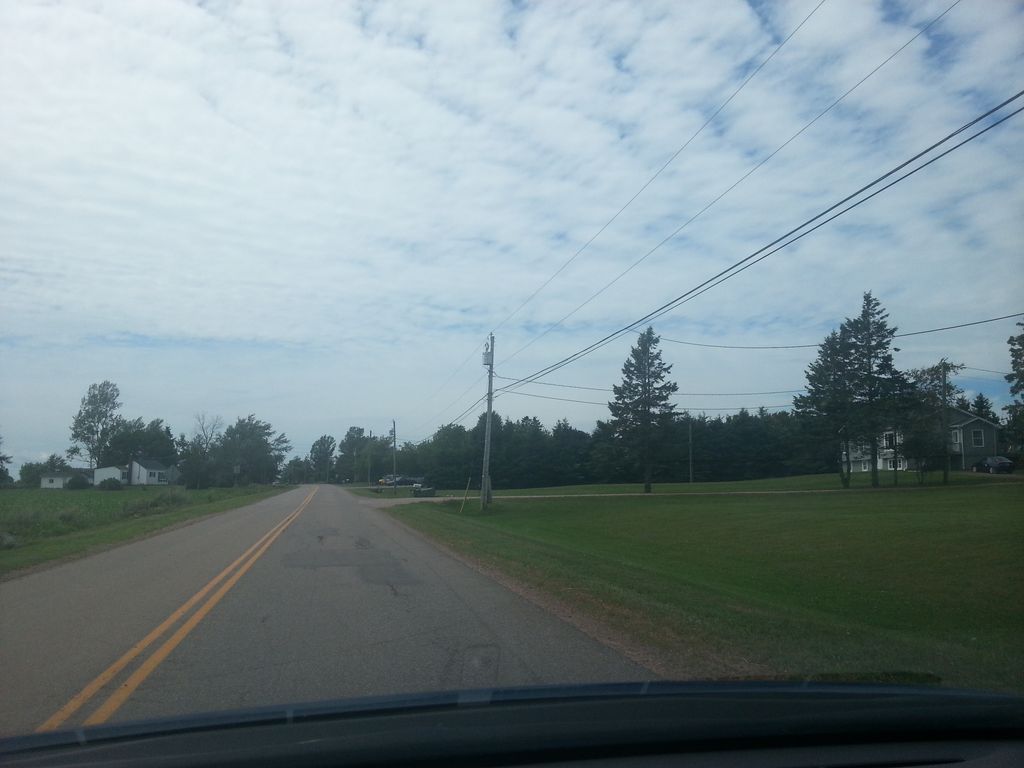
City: charlottetown